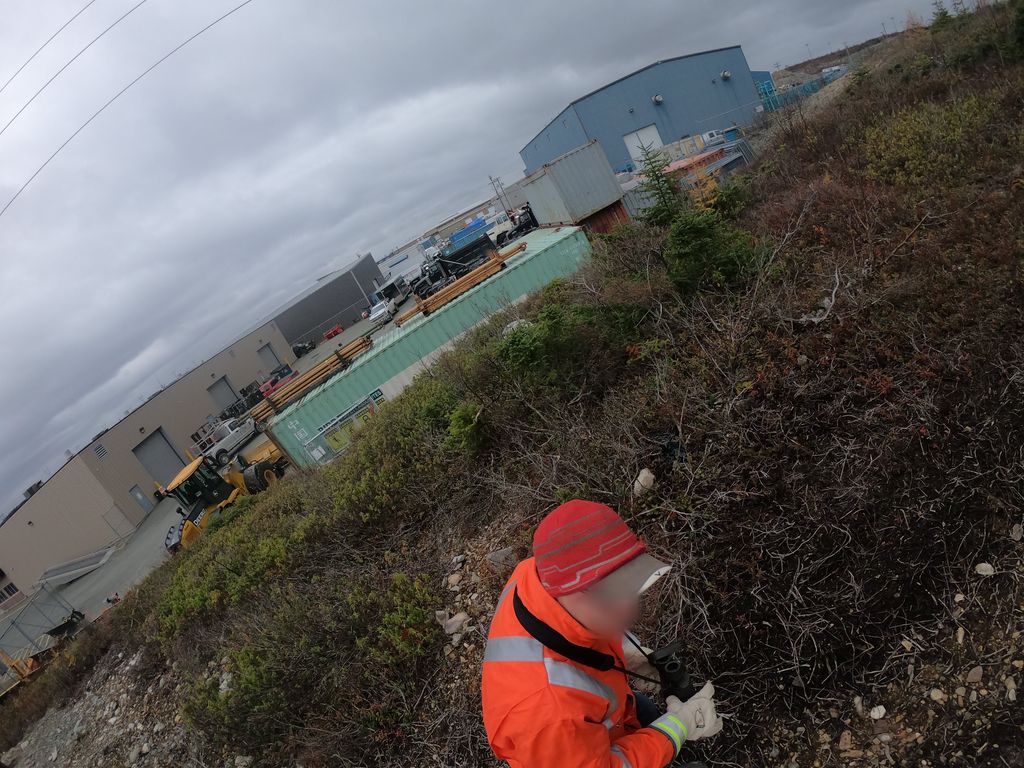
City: st_johns